Field crop: maize
Growth stage: 2
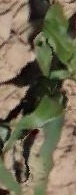
Species: maize